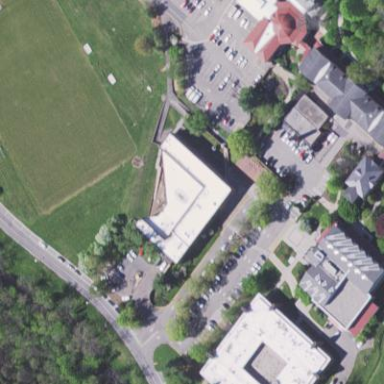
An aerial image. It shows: College building.